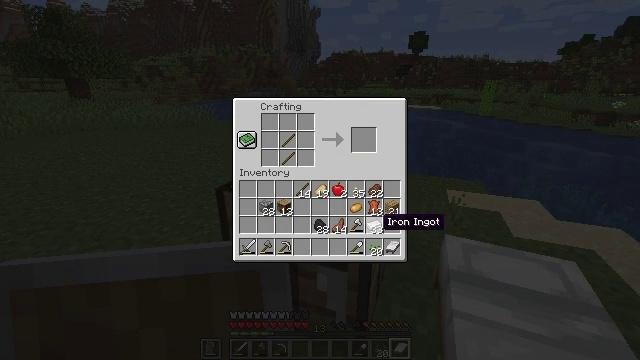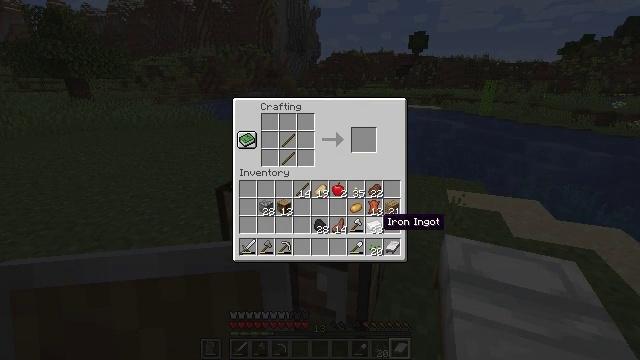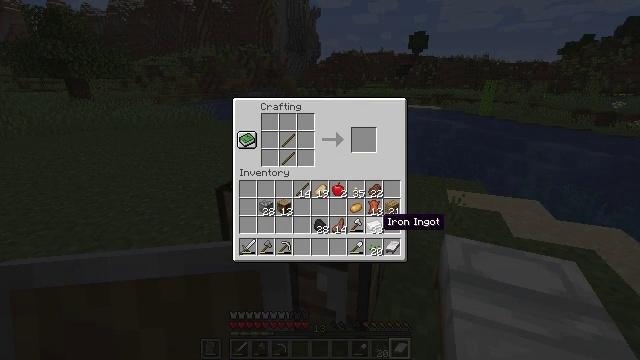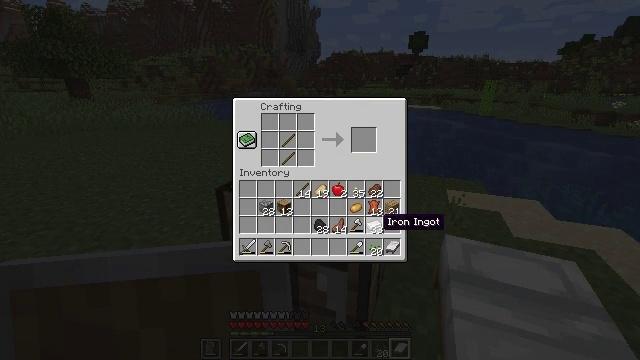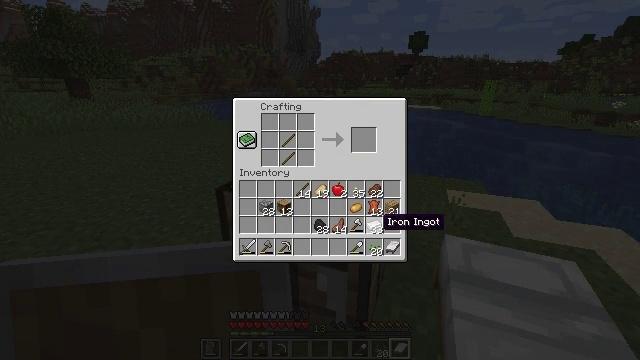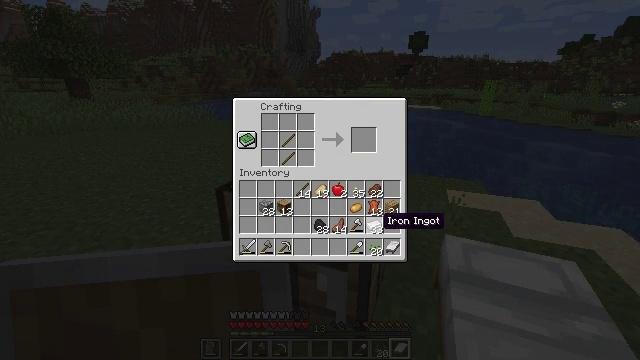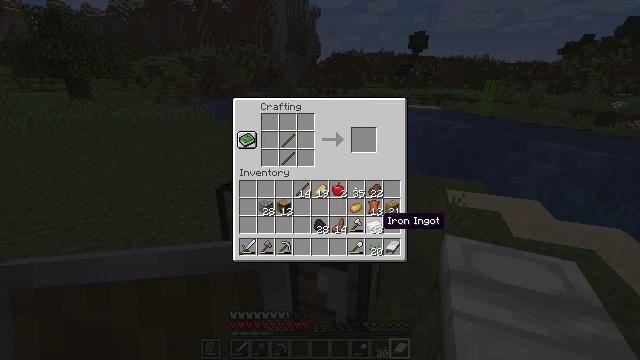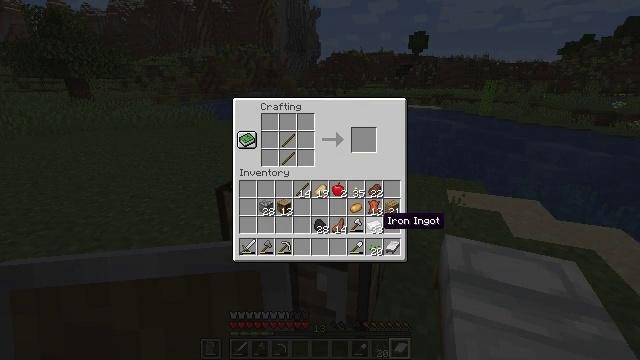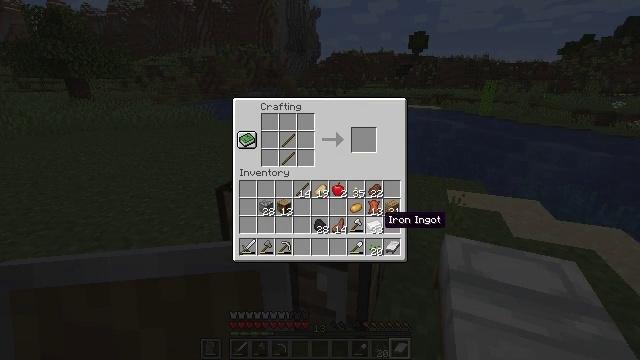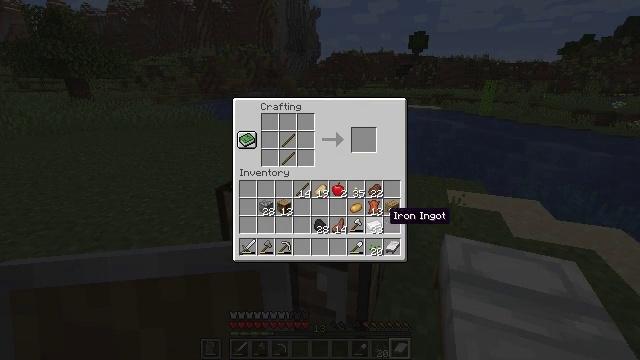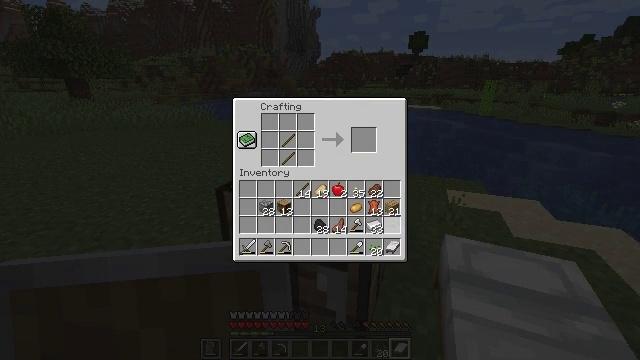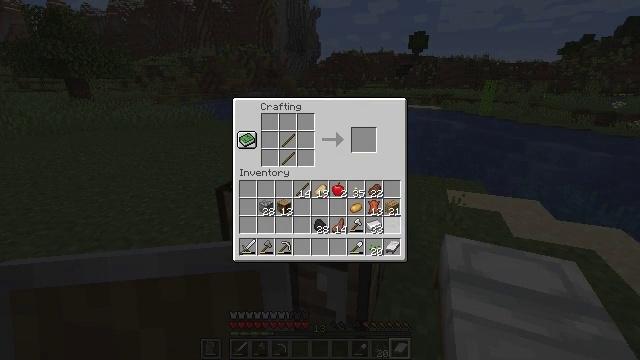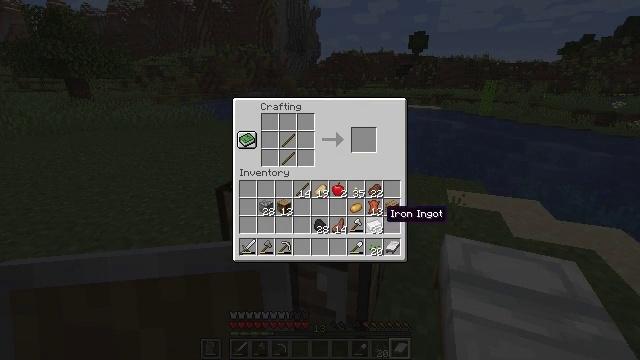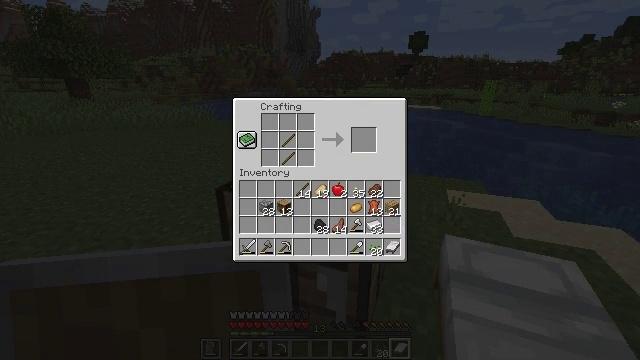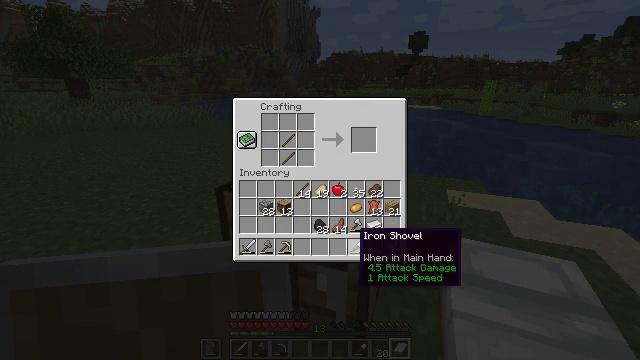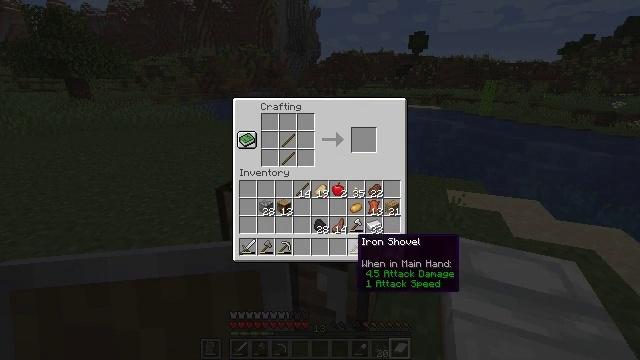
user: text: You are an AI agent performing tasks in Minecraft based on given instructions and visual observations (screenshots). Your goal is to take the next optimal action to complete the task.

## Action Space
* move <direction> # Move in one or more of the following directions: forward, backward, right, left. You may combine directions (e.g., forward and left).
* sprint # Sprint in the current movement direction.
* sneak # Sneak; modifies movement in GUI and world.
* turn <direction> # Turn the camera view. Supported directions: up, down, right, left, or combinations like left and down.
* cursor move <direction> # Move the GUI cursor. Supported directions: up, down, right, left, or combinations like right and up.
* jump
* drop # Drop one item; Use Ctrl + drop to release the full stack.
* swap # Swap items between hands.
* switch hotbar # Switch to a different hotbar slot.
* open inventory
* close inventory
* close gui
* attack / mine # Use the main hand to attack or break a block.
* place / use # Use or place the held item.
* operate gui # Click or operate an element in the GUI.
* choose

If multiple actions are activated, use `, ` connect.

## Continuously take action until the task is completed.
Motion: motion action
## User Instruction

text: Use two iron ingots and two sticks to craft an iron hoe.
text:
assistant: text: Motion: no_op
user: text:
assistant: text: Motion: no_op
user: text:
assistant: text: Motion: no_op
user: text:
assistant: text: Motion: no_op
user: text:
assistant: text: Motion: no_op
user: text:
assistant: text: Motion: no_op
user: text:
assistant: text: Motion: no_op
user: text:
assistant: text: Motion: no_op
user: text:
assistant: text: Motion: no_op
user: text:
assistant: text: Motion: no_op
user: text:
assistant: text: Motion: no_op
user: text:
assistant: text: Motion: no_op
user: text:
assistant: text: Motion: cursor move left and down
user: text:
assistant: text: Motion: cursor move left and down
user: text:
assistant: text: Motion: no_op
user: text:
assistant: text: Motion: no_op
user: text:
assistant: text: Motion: cursor move right
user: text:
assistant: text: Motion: cursor move right
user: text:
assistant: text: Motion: no_op
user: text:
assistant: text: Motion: no_op
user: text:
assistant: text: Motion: no_op
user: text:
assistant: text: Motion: no_op
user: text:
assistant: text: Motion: no_op
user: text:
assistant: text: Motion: no_op
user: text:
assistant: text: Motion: no_op
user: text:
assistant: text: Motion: no_op
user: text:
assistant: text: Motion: cursor move left
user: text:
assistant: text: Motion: cursor move left and up
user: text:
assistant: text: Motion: cursor move up
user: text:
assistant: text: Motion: no_op